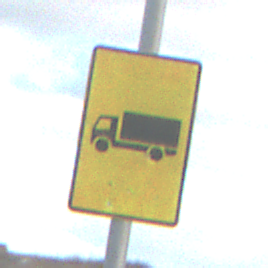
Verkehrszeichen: KFZZulaessigeGesamtmasse3Komma5TOhnePfeilsymbol
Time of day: SunriseSunset
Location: Outdoor (RoadRail)
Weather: PartlyCloudy
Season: NotSpecified
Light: Natural